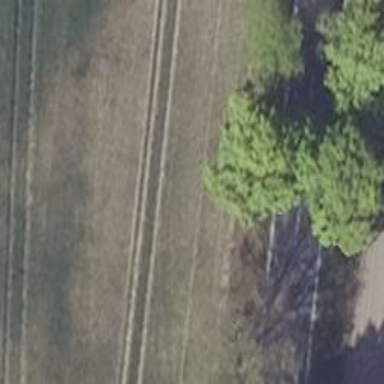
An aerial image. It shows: Deciduous tree with broadleaved leaves.